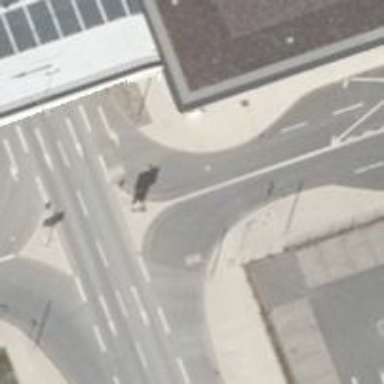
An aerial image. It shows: Service road with asphalt surface. There is sidewalk on the left side.